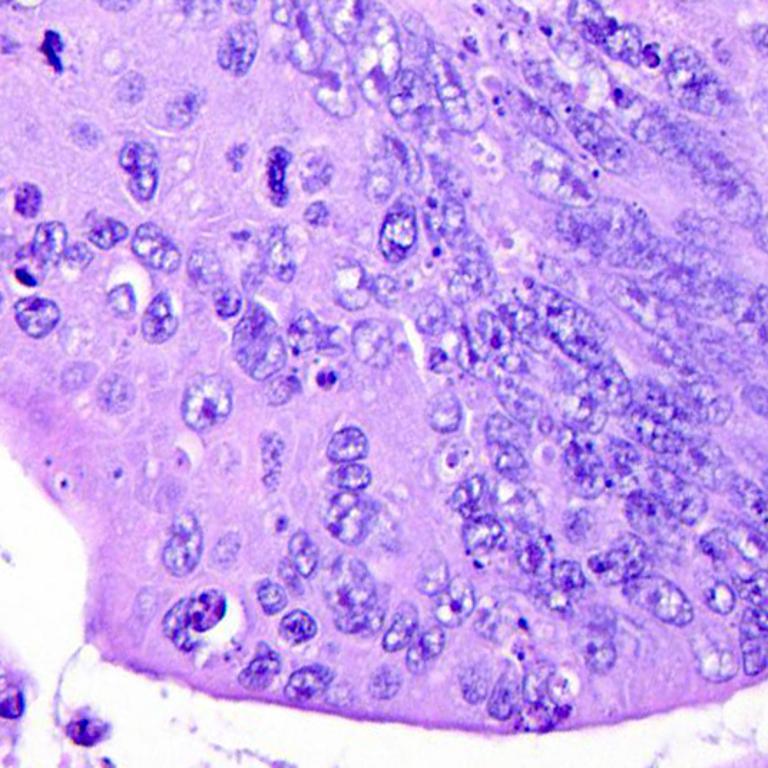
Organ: colon
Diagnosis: adenocarcinomas